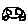
Label: car